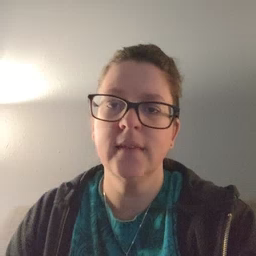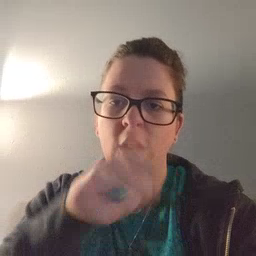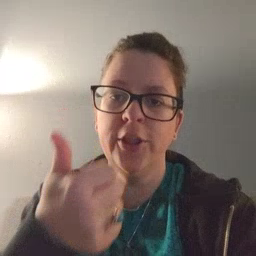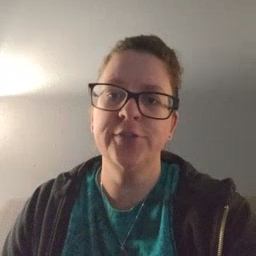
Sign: another